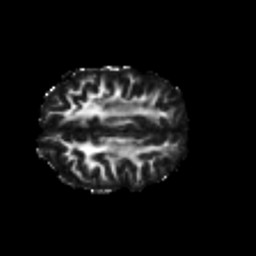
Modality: FA
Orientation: axial
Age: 18
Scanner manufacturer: philips
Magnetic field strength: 3 T
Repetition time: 8.6 s
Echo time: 0.127 s